Question: I am using
to upload files.
To upload only selective files i am using "accept". So dialog box contains my selected types of files extension. But there is an option of "All Files" which i do not want there.
How can I remove this option?

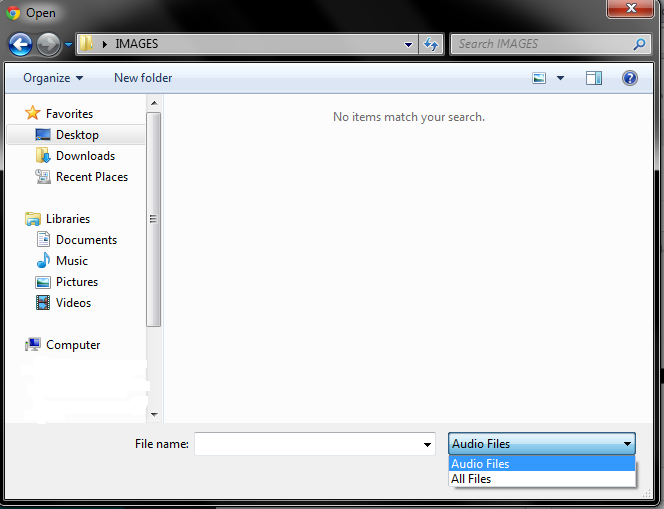
Answer: The best you can do (natively) is to check which file was selected :
'''
<input id="uploadFile" type="file" onchange="FileSelected(this)" />
'''
Script :
'''
function FileSelected(sender)
{
if (check(sender.value)) //check is you function to check extension
{...}
else
{...}
}
'''
( check only jpg)
<URL>
# Edit
in chrome . ie10 you can do :
'''
<!-- (IE 10+, Chrome) -->
<input type="file" accept=".xls,.xlsx">
'''
With FF :
'''
<!-- (IE 10+, Chrome, Firefox) -->
<input type="file"
accept="application/vnd.openxmlformats-officedocument.spreadsheetml.sheet,application/vnd.ms-excel" />
'''
: <URL>